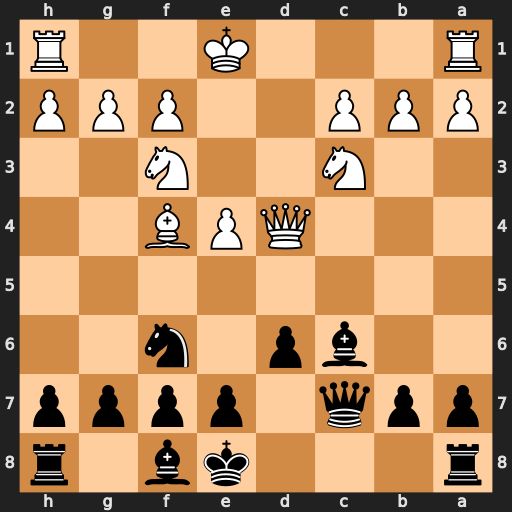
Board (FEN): r3kb1r/ppq1pppp/2bp1n2/8/3QPB2/2N2N2/PPP2PPP/R3K2R
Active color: b
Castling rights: KQkq
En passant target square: -
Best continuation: e5 Nxe5 dxe5